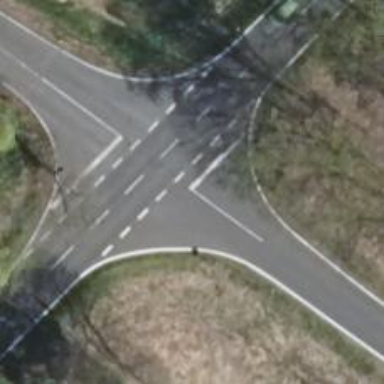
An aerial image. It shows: Stop road.